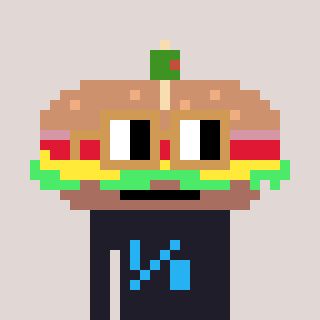
a pixel art character with square brown glasses, a sandwich-shaped head and a grayscale-colored body on a warm background